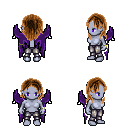
a pixel art fantasy rpg character, female body template, dark elf, purple skin, purple wings, metal pants, brown long hairstyle, bracelets, four views (front, back, left, right), 2x2 character sprite sheet, small pixel art, hard edges, no anti-aliasing